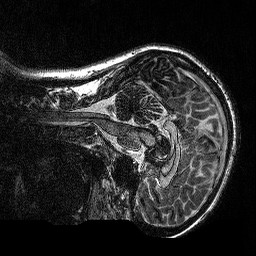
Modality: MP2RAGE
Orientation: sagittal
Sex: female
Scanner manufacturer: siemens
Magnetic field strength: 3 T
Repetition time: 5 s
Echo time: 0.00292 s